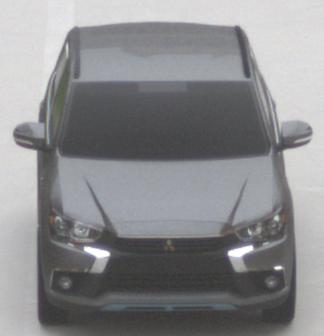
Make: Mitsubishi
Model: Outlander 2.0 Plug-In Hybrid
Detailed model: Outlander (III) Plug-In Hybrid
Model produced from: 2015/10
Model produced until: 2018/08
Doors: 5
Color: gray
Road condition: dry road
Daytime: midday
Contrast: low contrast